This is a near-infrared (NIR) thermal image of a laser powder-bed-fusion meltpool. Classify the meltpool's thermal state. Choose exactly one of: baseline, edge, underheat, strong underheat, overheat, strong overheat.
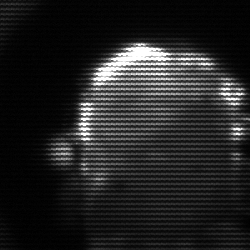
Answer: baseline